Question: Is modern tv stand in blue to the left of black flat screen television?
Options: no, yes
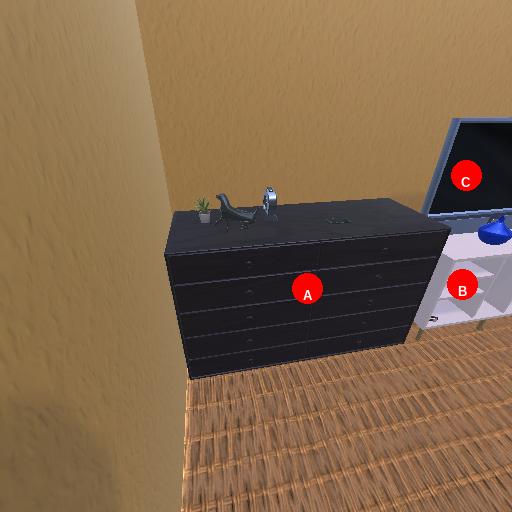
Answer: no